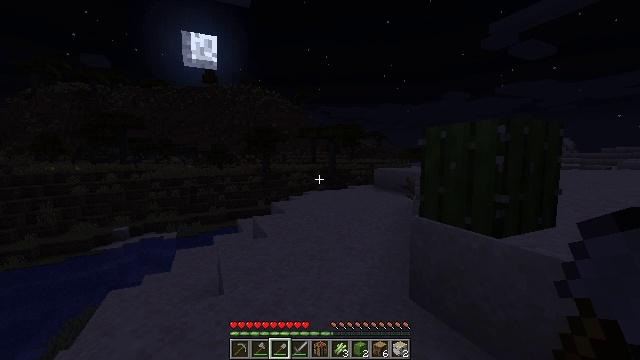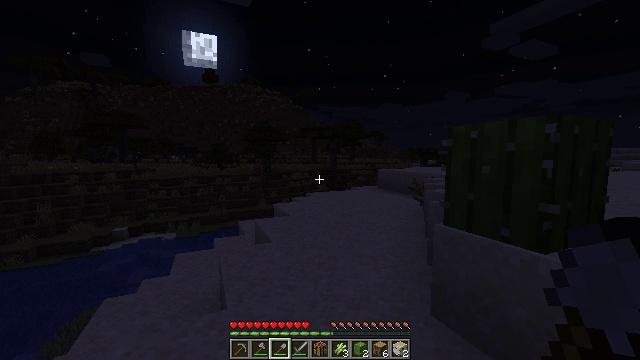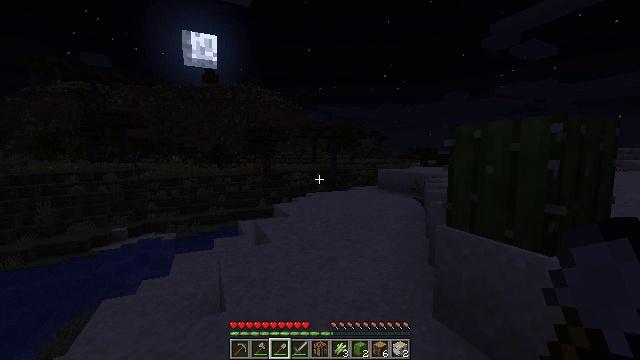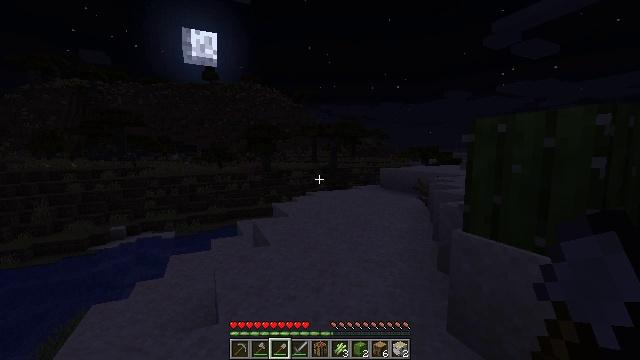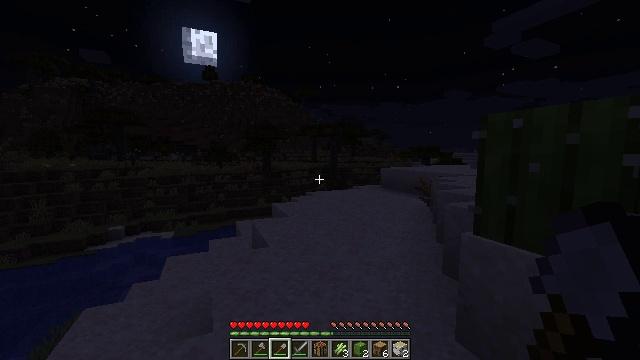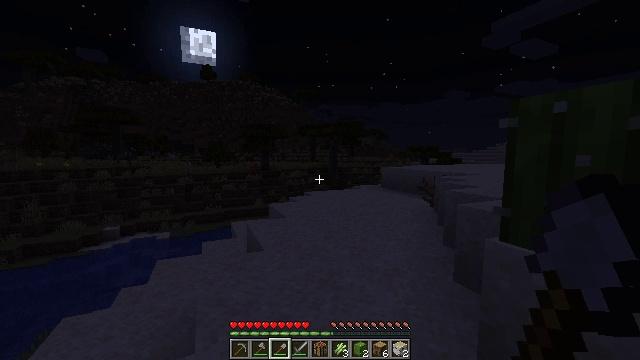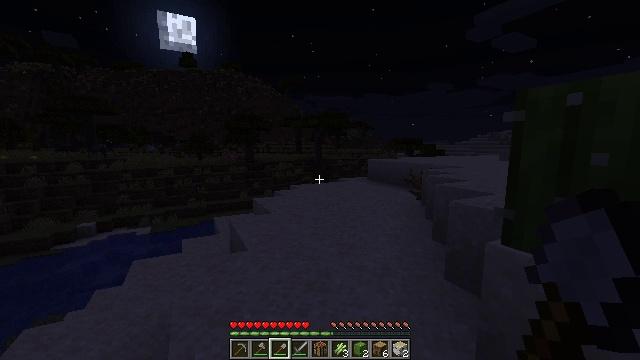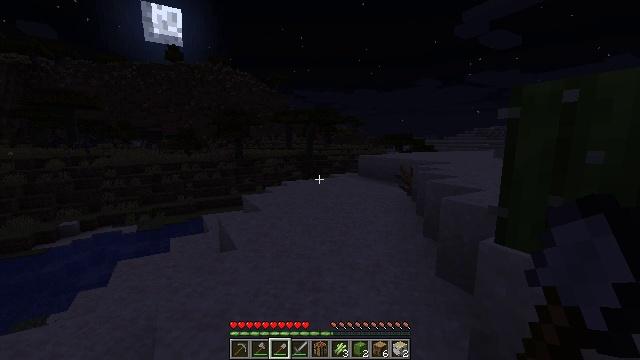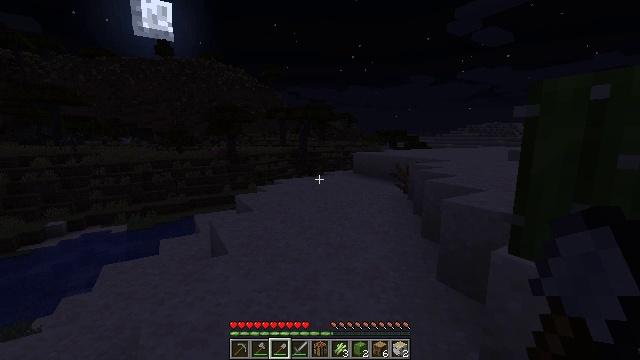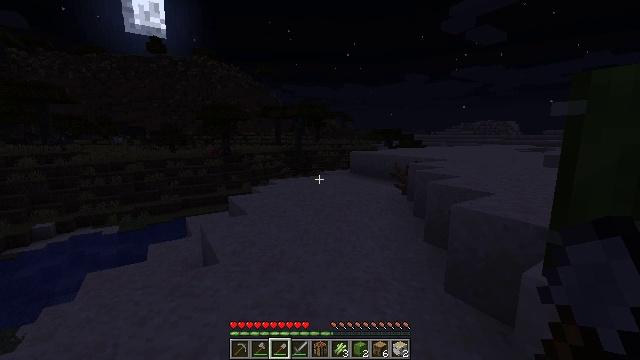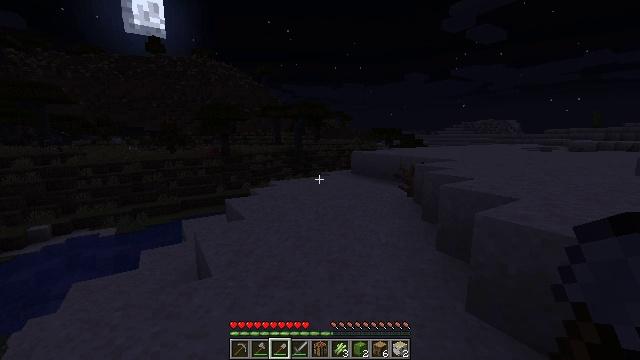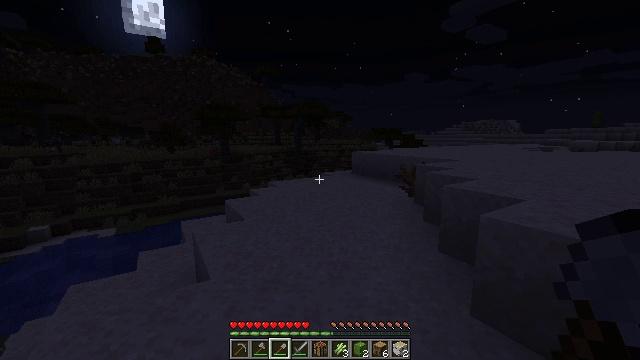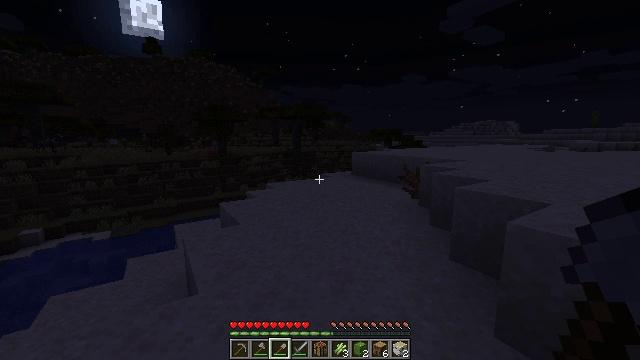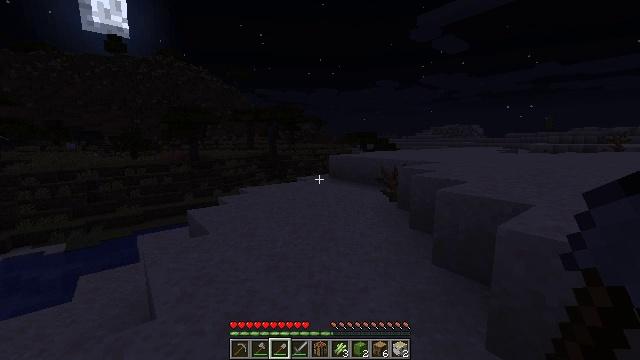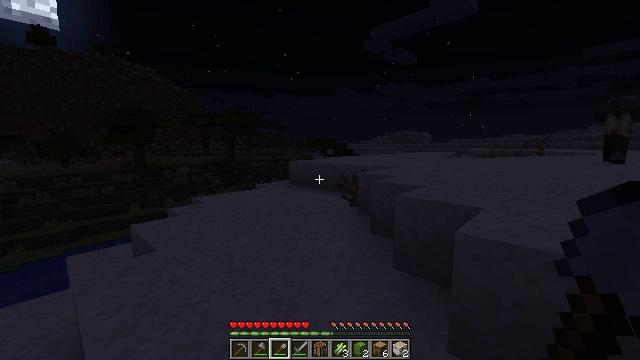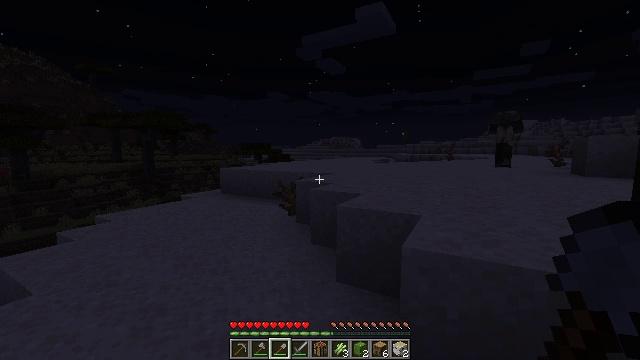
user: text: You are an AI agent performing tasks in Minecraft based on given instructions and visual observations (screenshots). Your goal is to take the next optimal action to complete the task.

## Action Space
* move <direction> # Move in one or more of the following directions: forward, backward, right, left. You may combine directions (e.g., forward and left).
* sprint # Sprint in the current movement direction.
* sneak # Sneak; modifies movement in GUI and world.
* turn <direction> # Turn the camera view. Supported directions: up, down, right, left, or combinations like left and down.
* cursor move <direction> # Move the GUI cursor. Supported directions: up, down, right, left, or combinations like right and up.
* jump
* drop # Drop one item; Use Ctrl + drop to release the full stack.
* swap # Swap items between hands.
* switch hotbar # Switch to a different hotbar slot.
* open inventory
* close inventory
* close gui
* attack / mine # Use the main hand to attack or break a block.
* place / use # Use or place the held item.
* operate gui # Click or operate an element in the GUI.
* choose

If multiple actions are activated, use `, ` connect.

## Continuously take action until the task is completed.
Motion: motion action
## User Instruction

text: Harvest sugar cane from the plant.
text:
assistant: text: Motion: move forward
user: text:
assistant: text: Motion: move forward
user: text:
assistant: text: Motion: move forward
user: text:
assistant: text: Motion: move forward
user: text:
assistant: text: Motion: move forward
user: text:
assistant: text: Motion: move forward, turn right and down
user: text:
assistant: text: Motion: move forward, turn right
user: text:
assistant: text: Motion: move forward, turn right
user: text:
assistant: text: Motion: move forward, turn right
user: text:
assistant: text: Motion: move forward
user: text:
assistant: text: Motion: move forward
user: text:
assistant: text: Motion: move forward
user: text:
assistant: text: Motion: move forward, turn right
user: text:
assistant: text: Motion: move forward, turn right and up
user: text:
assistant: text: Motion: move forward, turn right and up
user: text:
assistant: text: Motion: move forward, turn right and up
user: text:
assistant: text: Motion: move forward, turn right and up
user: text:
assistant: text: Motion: move forward and move left, turn right
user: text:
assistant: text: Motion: move forward and move left
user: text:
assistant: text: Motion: move forward and move left
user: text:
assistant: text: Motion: move forward and move left
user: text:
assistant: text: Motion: move forward and move left
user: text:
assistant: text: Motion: move forward and move left
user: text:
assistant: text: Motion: move forward and move left
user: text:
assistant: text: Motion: move forward and move left
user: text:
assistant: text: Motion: move forward and move left
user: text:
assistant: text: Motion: move forward and move left
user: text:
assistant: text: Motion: move forward and move left
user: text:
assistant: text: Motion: move forward and move left
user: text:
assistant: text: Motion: move forward and move left